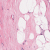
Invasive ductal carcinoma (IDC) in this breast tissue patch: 0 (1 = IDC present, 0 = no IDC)